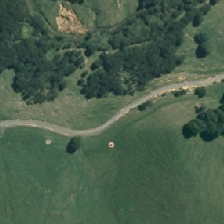
Land cover: manuka_kanuka